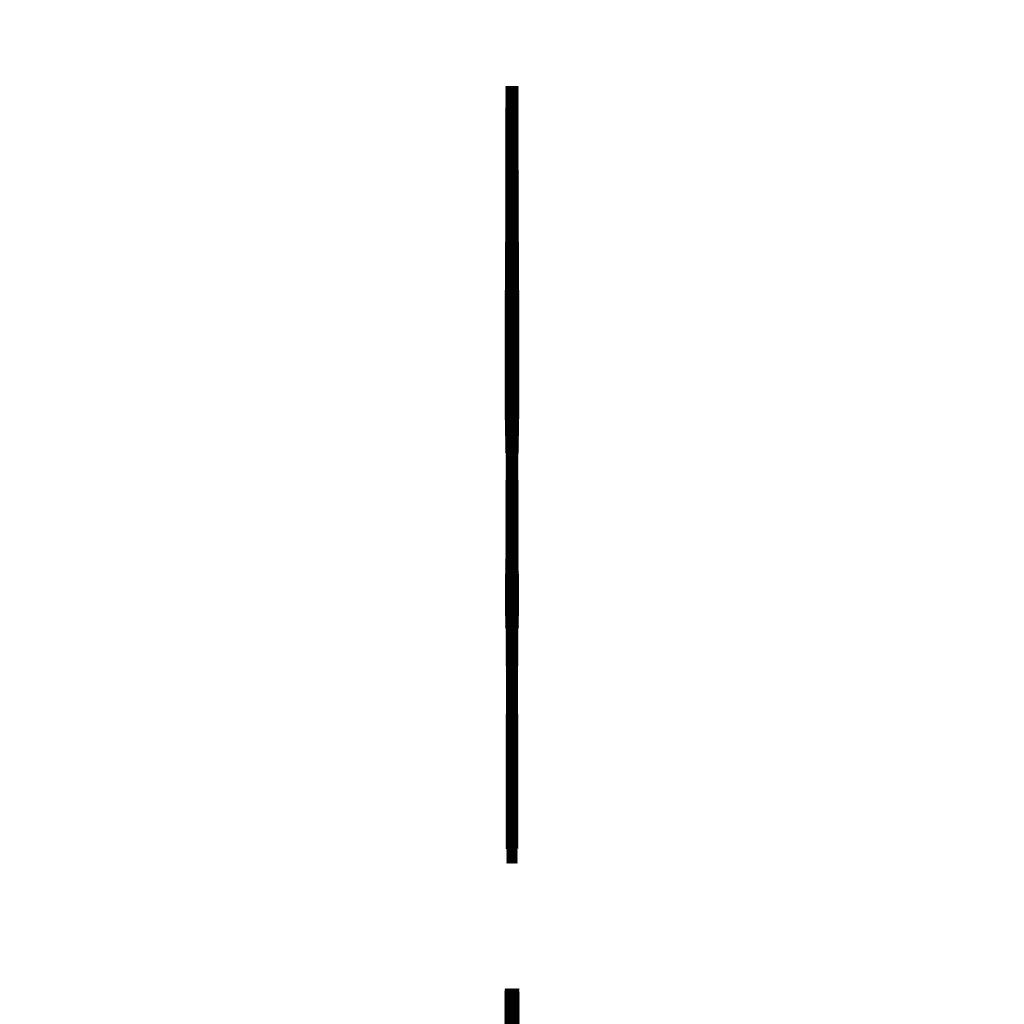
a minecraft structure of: ZeroSuit Samus Chibi bad low quality